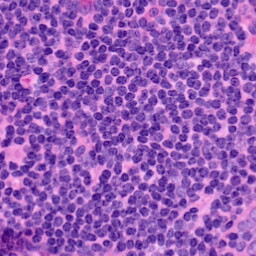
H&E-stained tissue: LymphNode